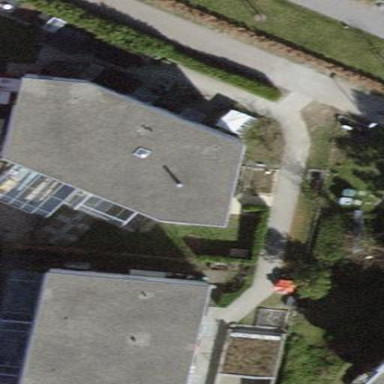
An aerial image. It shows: Building with flat roof.